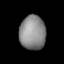
Tissue: lung
Cell type: Others
Senescence score: 0.2157
Nuclear area (px): 876
Mean DAPI intensity: 136.785